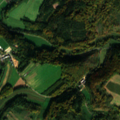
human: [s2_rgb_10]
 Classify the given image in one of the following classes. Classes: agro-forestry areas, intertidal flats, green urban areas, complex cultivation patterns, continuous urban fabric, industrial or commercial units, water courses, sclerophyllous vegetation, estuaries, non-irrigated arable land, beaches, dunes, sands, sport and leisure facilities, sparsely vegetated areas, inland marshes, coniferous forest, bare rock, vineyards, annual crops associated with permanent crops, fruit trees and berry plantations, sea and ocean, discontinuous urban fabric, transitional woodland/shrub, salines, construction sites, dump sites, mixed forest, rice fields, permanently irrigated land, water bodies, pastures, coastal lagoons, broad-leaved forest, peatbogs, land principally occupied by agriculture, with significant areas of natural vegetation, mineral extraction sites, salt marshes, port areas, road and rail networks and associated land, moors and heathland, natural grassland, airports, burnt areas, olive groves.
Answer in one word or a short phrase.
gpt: discontinuous urban fabric, non-irrigated arable land, pastures, broad-leaved forest, coniferous forest